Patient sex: F
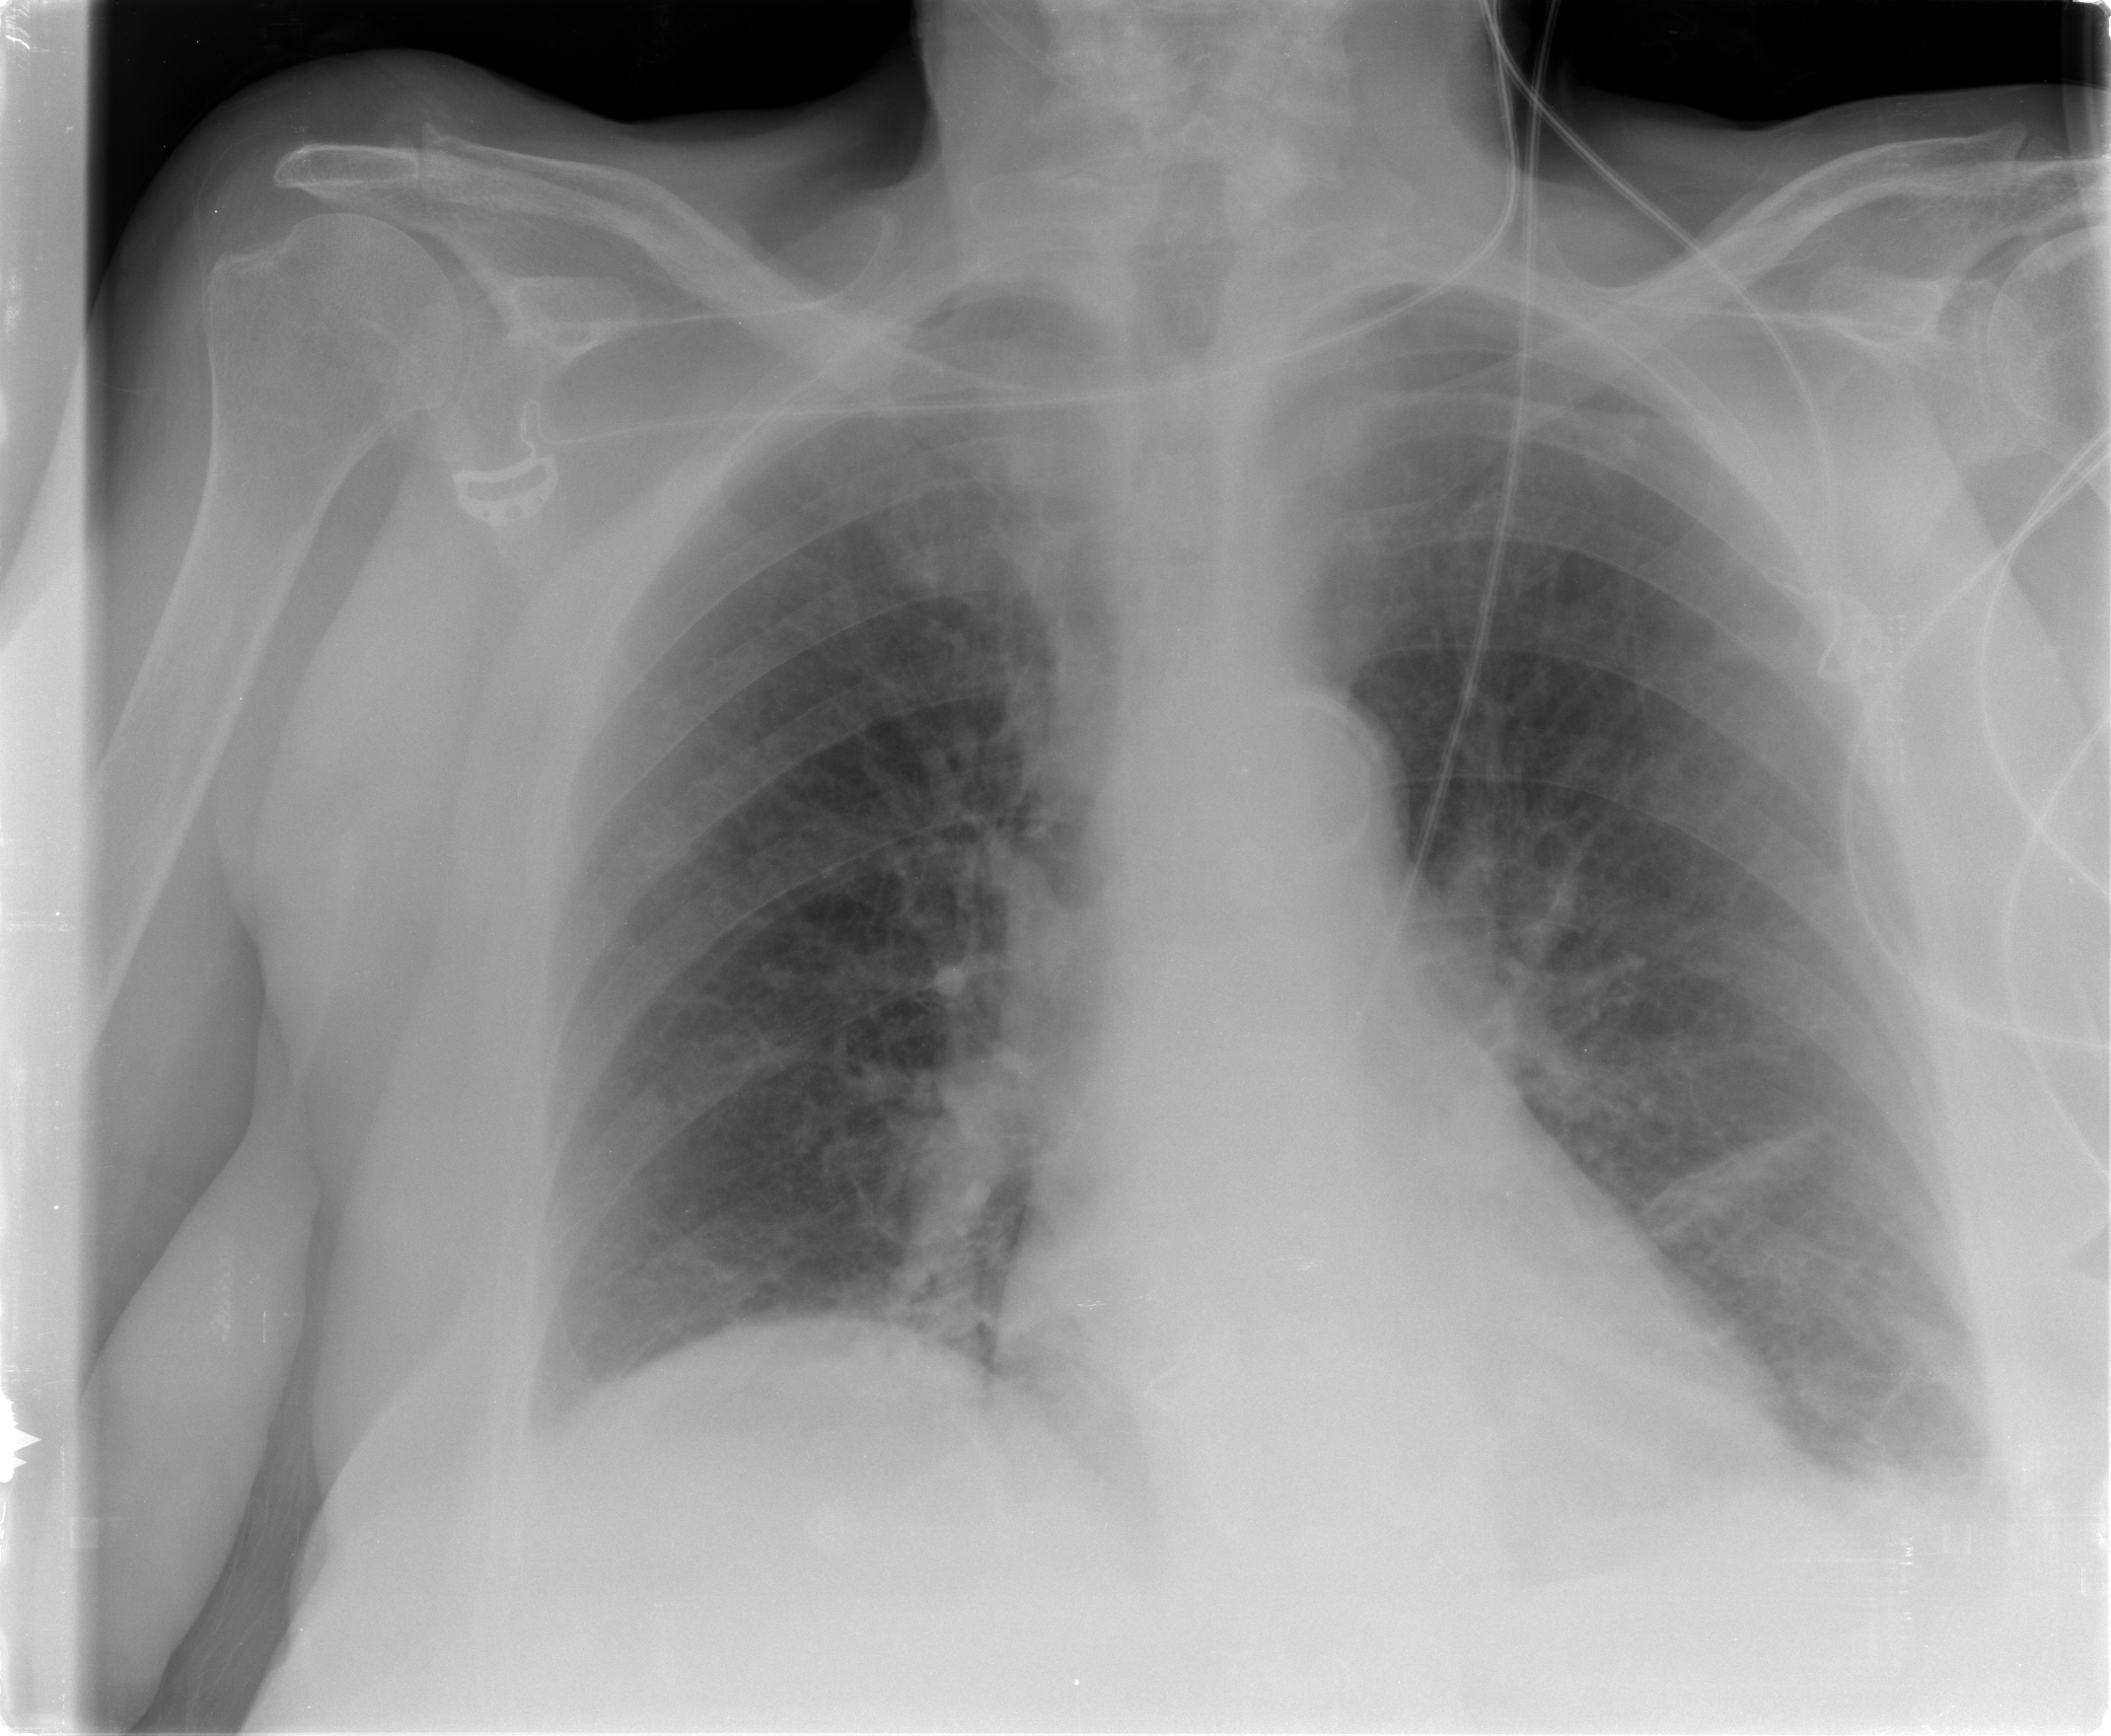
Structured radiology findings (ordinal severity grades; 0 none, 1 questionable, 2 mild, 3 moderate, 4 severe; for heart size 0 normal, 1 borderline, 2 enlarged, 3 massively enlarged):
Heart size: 0
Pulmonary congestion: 1
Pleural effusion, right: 0
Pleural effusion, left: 0
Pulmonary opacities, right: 0
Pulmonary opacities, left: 0
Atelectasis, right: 2
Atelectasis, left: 2